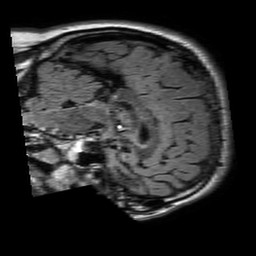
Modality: FLAIR
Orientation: sagittal
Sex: male
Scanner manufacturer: philips
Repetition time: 11 s
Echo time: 0.125 s